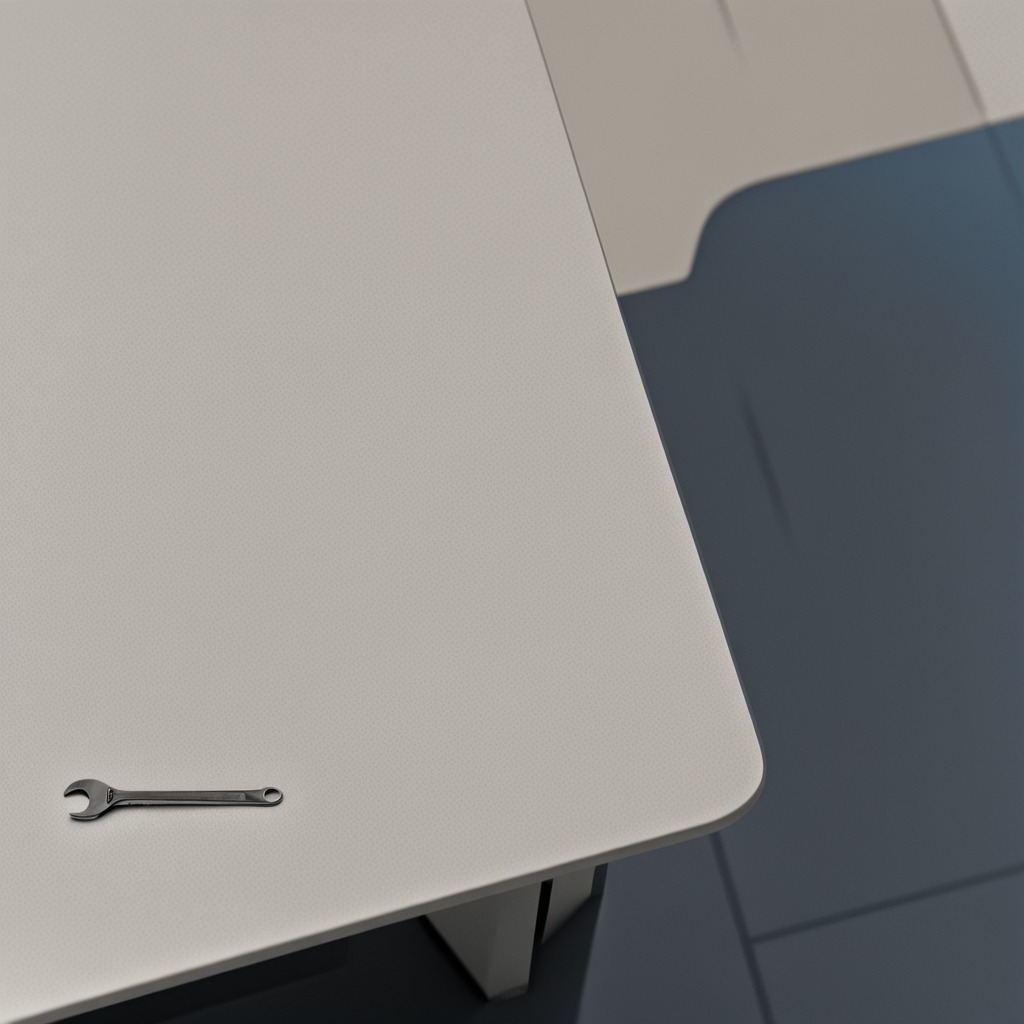
A wrench is lying on a utility table in a temporary outdoor tool station.